Question: Google Maps API doesn't work in a signed app even though I created SHA1 with my keystore key and my password like on Google's developer site. And Google Maps doesn't work. Please help me.

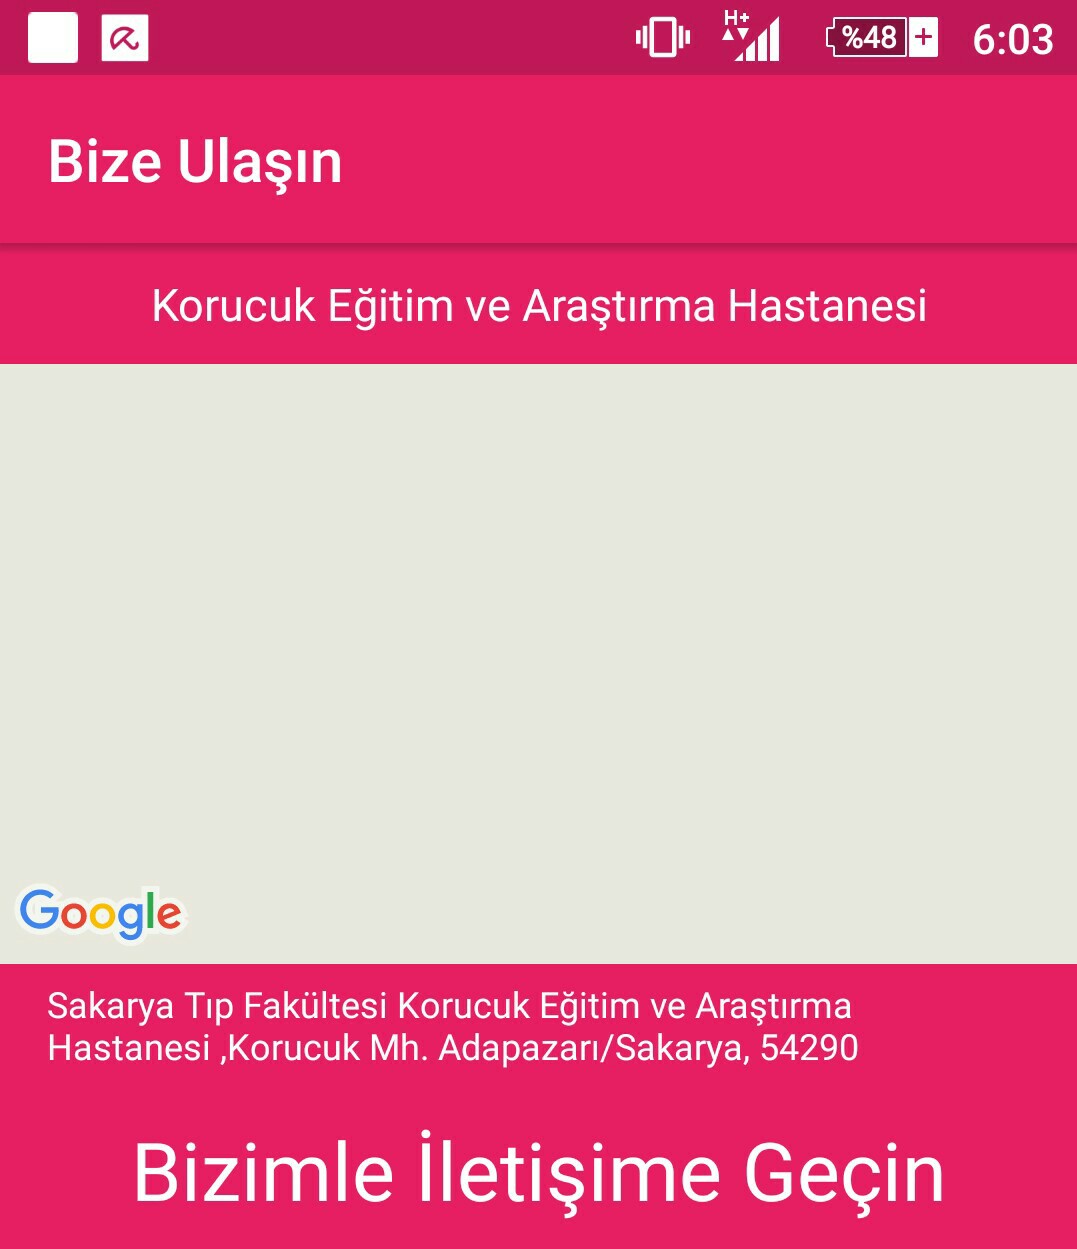
Answer: Thanks everyone. I solved the problem by pressing the "regenerate key" button on the Developer Console.